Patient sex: M
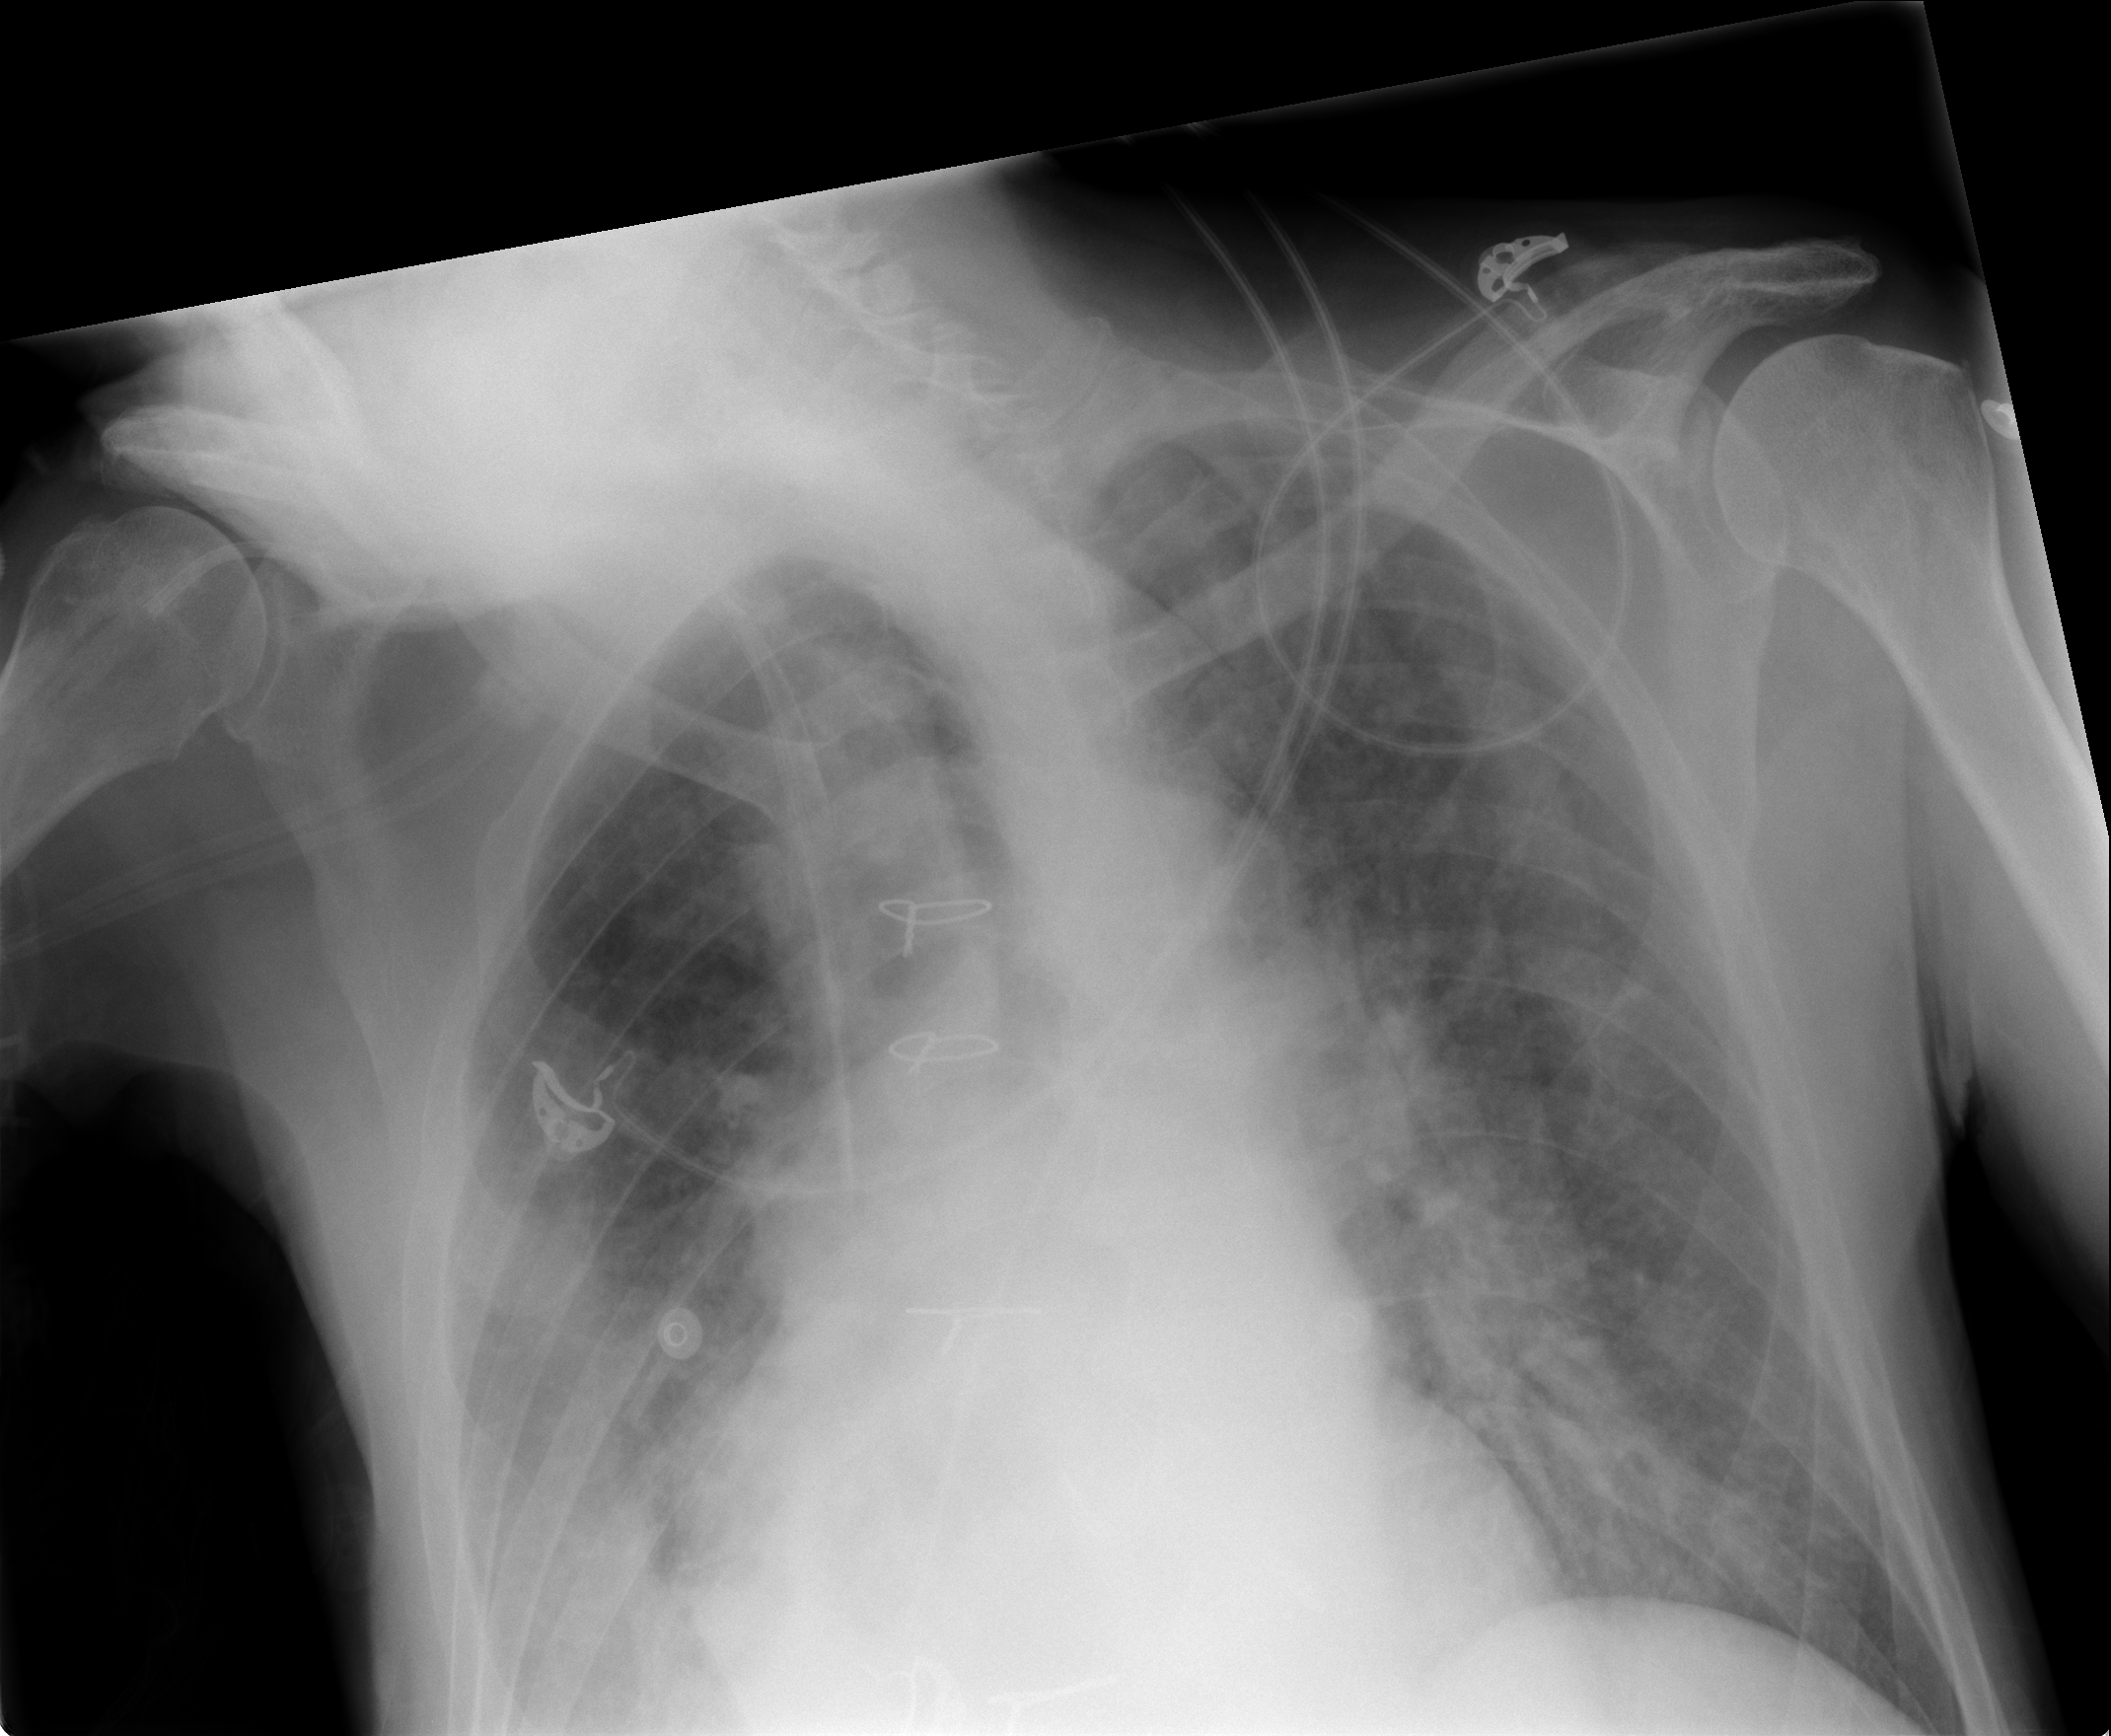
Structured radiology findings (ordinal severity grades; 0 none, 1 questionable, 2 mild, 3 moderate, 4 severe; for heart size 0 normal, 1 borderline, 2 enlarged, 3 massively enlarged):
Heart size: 2
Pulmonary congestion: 3
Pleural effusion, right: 1
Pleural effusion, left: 1
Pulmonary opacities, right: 1
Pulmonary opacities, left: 2
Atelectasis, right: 3
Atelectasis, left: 2